Aerial crown-view tile of a tropical tree (Barro Colorado Island, Panama), acquired 20241216:
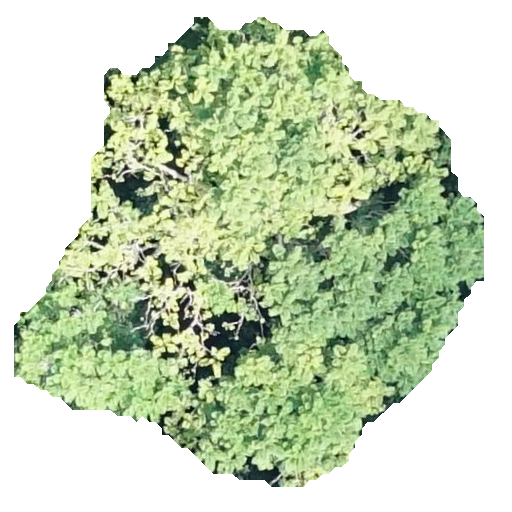
Species: Jacaranda copaia
GBIF accepted scientific name: Jacaranda copaia
Crown area: 211.396 m²